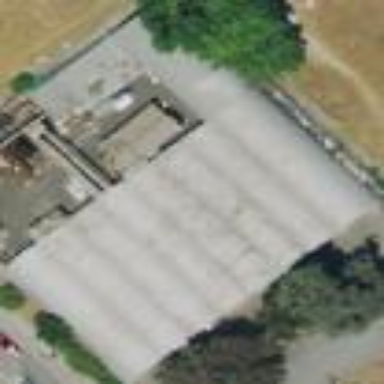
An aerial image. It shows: Building that houses tire shop.